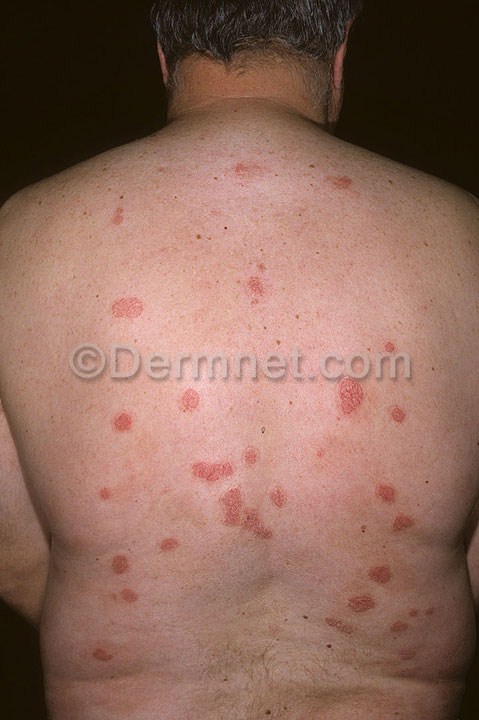
Disease: Psoriasis pictures Lichen Planus and related diseases